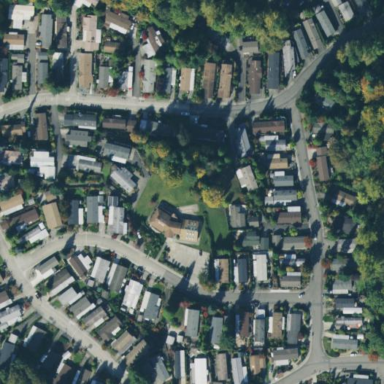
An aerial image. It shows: Residential neighbourhood.